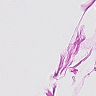
Metastatic tissue present: no